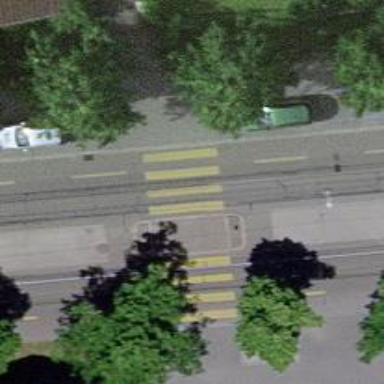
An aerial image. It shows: Kerb barrier.